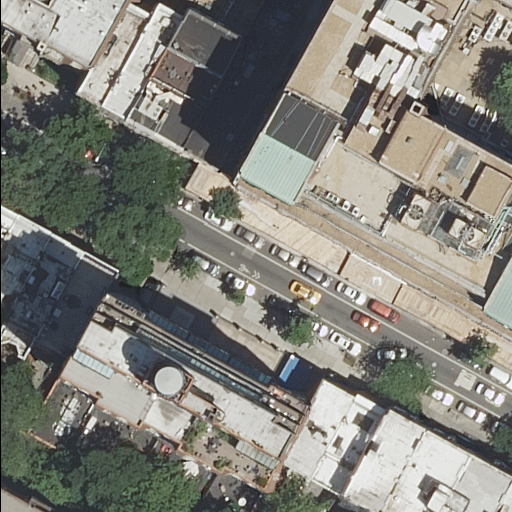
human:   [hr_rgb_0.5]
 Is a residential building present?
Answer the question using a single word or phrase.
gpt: yes

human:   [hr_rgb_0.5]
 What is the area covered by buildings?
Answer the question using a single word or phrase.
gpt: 5839m2

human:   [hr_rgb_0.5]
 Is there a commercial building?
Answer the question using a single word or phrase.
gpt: no

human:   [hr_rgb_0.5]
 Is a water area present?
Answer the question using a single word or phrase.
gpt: no

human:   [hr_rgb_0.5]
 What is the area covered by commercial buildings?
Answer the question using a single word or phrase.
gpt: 0m2

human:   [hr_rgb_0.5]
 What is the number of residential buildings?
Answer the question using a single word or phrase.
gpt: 19

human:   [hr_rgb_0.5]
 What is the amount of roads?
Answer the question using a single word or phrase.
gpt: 1

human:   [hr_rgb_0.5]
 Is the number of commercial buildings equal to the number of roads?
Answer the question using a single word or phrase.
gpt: no

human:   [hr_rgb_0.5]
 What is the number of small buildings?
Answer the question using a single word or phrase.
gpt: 5

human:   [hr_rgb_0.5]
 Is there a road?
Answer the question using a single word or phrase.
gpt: yes

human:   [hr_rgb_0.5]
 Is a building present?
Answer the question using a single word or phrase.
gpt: yes

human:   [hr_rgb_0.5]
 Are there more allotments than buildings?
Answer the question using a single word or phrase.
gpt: no

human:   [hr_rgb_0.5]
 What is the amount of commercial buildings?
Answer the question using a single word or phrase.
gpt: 0

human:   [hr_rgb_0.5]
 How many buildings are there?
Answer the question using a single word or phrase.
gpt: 19

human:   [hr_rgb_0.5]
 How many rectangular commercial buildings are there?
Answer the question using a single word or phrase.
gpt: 0

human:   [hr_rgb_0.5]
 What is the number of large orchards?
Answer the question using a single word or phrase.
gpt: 0

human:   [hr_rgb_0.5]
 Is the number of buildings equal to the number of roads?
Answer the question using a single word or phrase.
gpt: no

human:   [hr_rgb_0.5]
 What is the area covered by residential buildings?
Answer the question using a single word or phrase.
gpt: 5839m2

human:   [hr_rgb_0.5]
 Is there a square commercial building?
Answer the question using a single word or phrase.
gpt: no

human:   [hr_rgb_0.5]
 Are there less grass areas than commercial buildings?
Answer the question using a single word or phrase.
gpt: no

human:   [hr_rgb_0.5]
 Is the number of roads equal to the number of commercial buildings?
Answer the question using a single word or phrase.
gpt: no

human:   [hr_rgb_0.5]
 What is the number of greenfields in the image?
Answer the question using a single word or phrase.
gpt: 0

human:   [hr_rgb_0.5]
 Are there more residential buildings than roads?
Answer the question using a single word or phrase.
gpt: yes

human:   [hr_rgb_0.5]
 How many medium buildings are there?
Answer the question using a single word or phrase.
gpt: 12

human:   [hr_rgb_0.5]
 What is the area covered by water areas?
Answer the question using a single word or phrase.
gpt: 0m2

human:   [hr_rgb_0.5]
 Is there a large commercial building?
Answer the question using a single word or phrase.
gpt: no

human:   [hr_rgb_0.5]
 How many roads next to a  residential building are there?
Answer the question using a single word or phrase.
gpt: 1

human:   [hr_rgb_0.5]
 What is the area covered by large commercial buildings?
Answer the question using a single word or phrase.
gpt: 0m2

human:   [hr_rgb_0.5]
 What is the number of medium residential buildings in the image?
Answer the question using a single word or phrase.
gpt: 12

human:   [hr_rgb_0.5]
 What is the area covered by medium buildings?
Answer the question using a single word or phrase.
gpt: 2113m2

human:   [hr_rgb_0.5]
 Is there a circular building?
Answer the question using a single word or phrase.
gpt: no

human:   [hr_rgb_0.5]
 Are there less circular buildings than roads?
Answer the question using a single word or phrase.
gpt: yes

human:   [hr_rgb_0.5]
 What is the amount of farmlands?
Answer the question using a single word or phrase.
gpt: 0

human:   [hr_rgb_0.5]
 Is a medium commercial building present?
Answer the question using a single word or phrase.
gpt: no

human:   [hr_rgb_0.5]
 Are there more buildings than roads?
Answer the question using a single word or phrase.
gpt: yes

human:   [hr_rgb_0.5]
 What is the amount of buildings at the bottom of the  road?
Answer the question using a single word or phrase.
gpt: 8

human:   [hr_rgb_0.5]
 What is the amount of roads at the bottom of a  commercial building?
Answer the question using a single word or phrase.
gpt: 0

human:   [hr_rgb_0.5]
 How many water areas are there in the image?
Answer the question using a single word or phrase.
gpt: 0

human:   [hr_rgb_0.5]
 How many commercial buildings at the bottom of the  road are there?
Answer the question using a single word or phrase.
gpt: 0

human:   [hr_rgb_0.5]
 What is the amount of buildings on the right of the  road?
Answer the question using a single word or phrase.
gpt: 6

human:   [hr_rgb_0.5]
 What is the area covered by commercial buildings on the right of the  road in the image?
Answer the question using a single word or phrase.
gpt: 0m2

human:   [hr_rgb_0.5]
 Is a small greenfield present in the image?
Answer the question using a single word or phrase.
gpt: no

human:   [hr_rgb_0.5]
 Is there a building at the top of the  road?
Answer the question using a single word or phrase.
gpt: yes

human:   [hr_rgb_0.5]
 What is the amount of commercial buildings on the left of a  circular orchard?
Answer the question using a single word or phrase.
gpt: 0

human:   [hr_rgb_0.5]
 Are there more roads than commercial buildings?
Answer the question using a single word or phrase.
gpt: yes

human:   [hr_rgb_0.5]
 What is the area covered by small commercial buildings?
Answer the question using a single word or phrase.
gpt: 0m2

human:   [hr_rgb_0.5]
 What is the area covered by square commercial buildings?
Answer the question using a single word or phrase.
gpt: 0m2

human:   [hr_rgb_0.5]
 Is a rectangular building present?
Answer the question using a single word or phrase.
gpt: yes

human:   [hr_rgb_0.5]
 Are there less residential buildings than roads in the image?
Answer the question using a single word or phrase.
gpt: no

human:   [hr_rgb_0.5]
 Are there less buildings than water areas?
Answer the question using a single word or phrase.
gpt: no

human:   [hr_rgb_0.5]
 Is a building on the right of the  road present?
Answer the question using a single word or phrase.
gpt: yes

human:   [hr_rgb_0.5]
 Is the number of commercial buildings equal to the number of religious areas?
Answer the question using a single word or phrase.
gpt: yes

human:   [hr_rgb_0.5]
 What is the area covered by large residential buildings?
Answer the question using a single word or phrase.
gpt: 3578m2

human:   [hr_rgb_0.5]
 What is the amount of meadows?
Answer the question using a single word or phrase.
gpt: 0

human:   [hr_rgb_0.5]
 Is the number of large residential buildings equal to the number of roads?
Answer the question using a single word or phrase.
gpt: no

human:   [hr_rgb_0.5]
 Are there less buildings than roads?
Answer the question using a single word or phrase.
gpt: no

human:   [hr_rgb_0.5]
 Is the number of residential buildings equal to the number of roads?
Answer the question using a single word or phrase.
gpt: no

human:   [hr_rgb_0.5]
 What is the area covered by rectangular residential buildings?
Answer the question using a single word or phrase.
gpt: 1488m2

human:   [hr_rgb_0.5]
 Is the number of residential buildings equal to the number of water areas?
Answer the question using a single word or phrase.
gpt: no

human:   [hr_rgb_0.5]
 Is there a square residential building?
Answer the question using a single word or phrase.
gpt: no

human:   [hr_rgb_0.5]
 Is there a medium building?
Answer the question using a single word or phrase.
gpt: yes

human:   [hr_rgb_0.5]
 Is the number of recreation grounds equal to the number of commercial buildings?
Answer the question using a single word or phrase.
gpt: yes

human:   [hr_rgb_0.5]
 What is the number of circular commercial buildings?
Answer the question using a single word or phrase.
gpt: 0

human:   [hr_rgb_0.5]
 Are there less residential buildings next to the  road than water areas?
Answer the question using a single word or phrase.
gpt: no